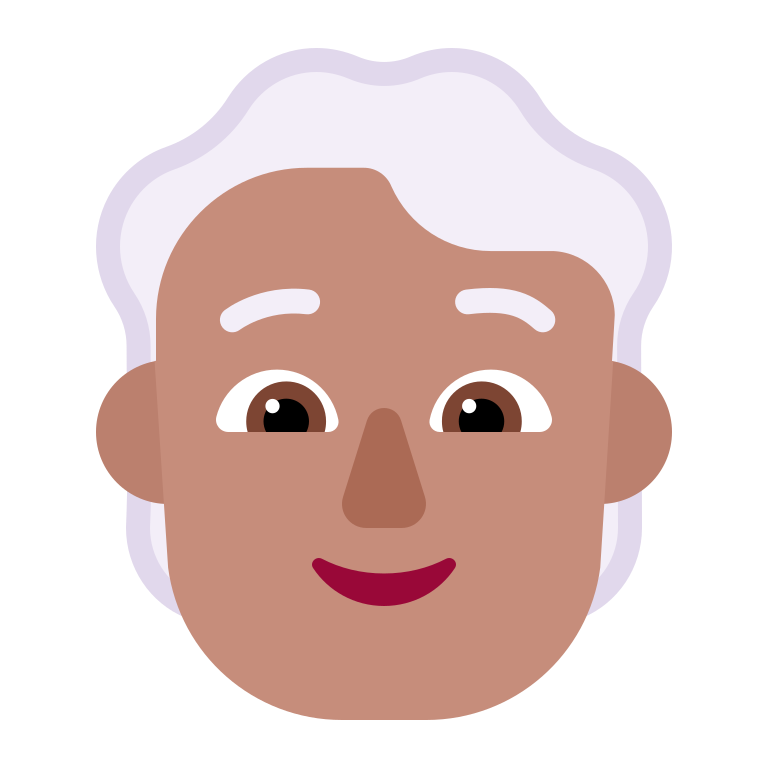
person white hair flat